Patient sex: M
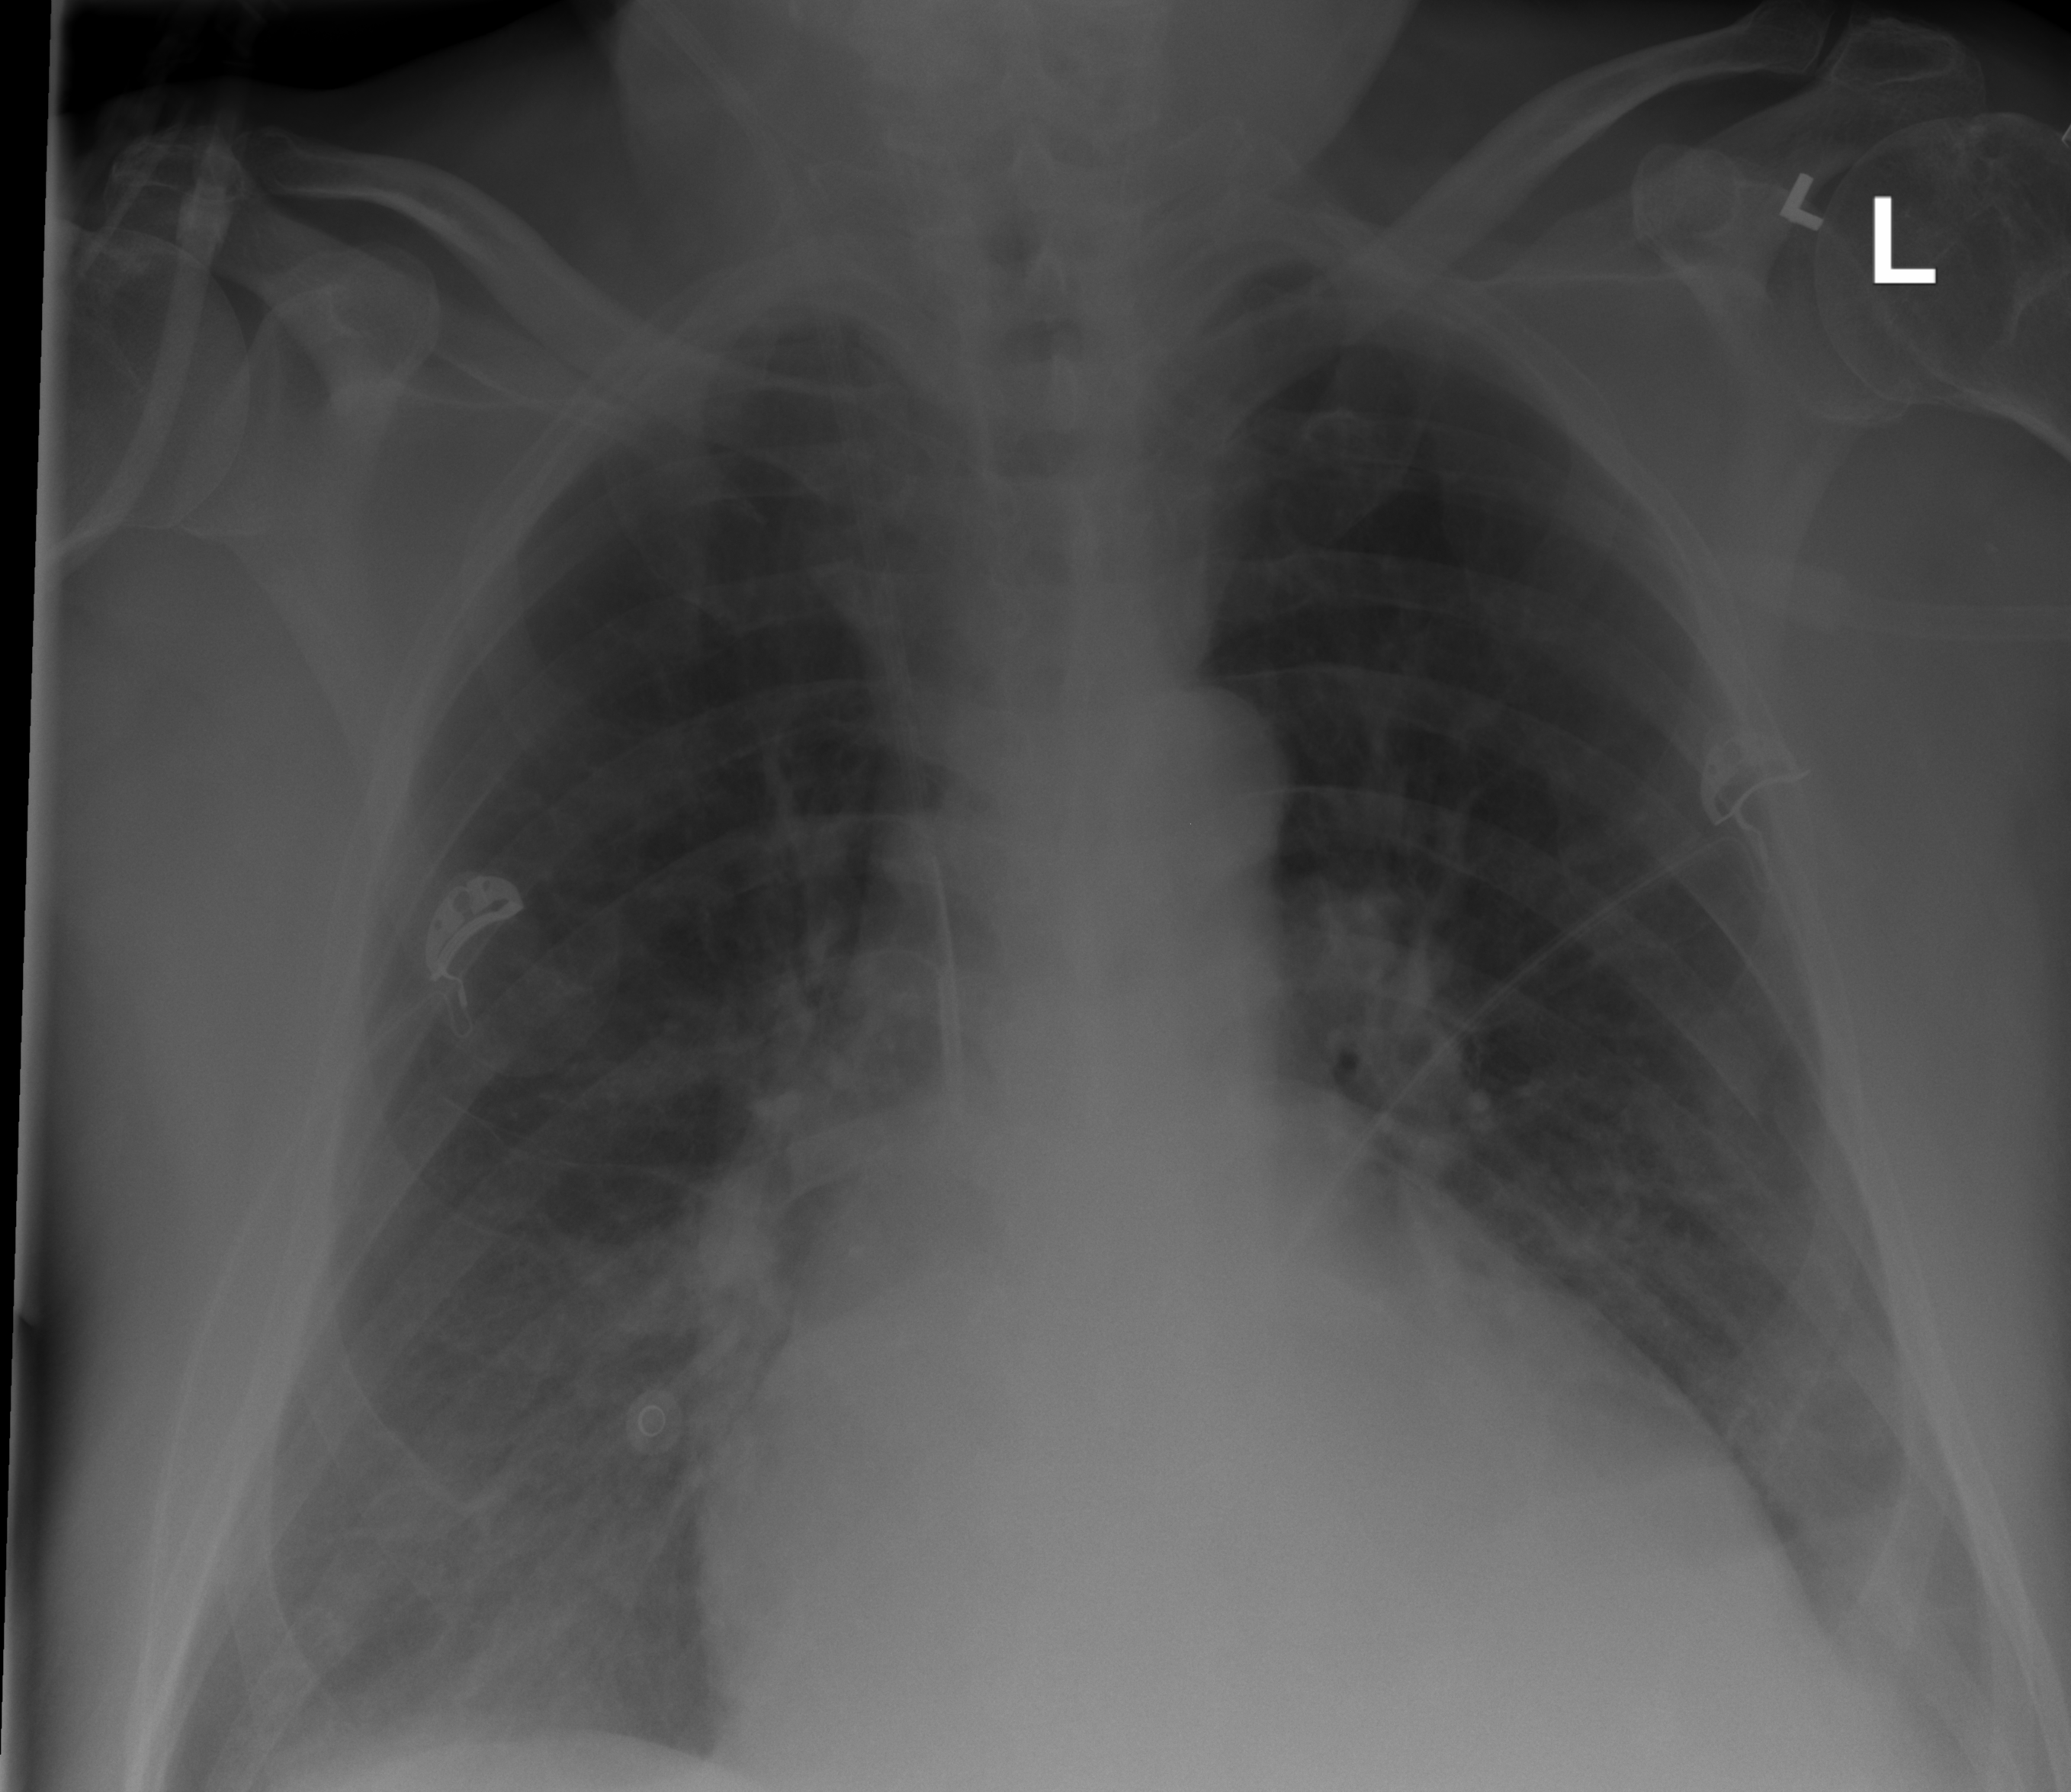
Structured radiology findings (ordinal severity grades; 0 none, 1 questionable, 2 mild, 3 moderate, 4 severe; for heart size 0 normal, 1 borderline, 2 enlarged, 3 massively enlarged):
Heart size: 2
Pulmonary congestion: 1
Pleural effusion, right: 0
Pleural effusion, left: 2
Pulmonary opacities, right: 0
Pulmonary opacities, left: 2
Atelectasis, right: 0
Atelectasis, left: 2